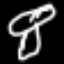
Label: hourglass